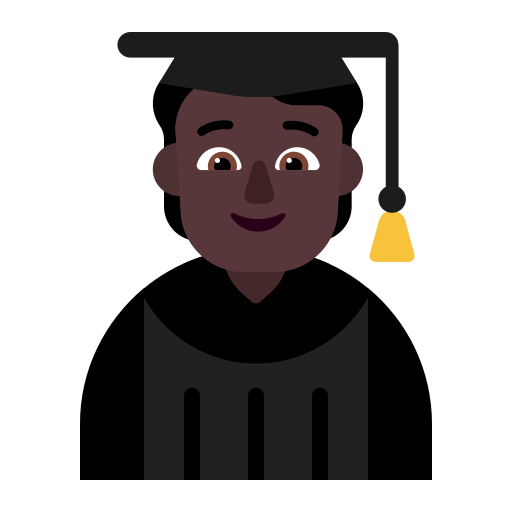
student flat dark